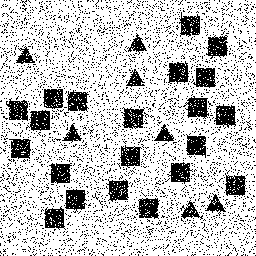
Squares: 21
Triangles: 7
Stars: 0
Total shapes: 28